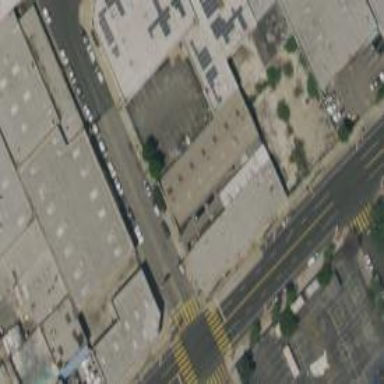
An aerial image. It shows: Retail building.